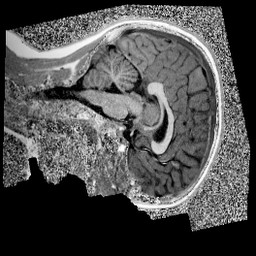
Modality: UNIT1
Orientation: sagittal
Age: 10
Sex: male
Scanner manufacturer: siemens
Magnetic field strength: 3 T
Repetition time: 4 s
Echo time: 0.00299 s